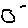
Label: circle